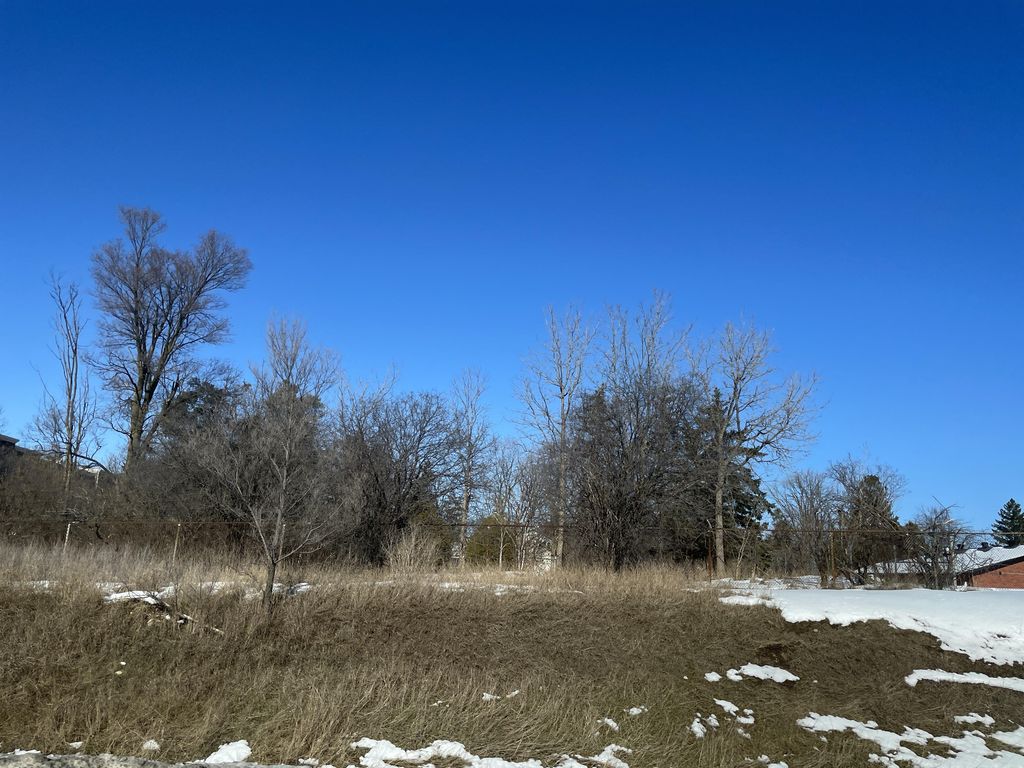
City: kitchener-waterloo